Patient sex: M
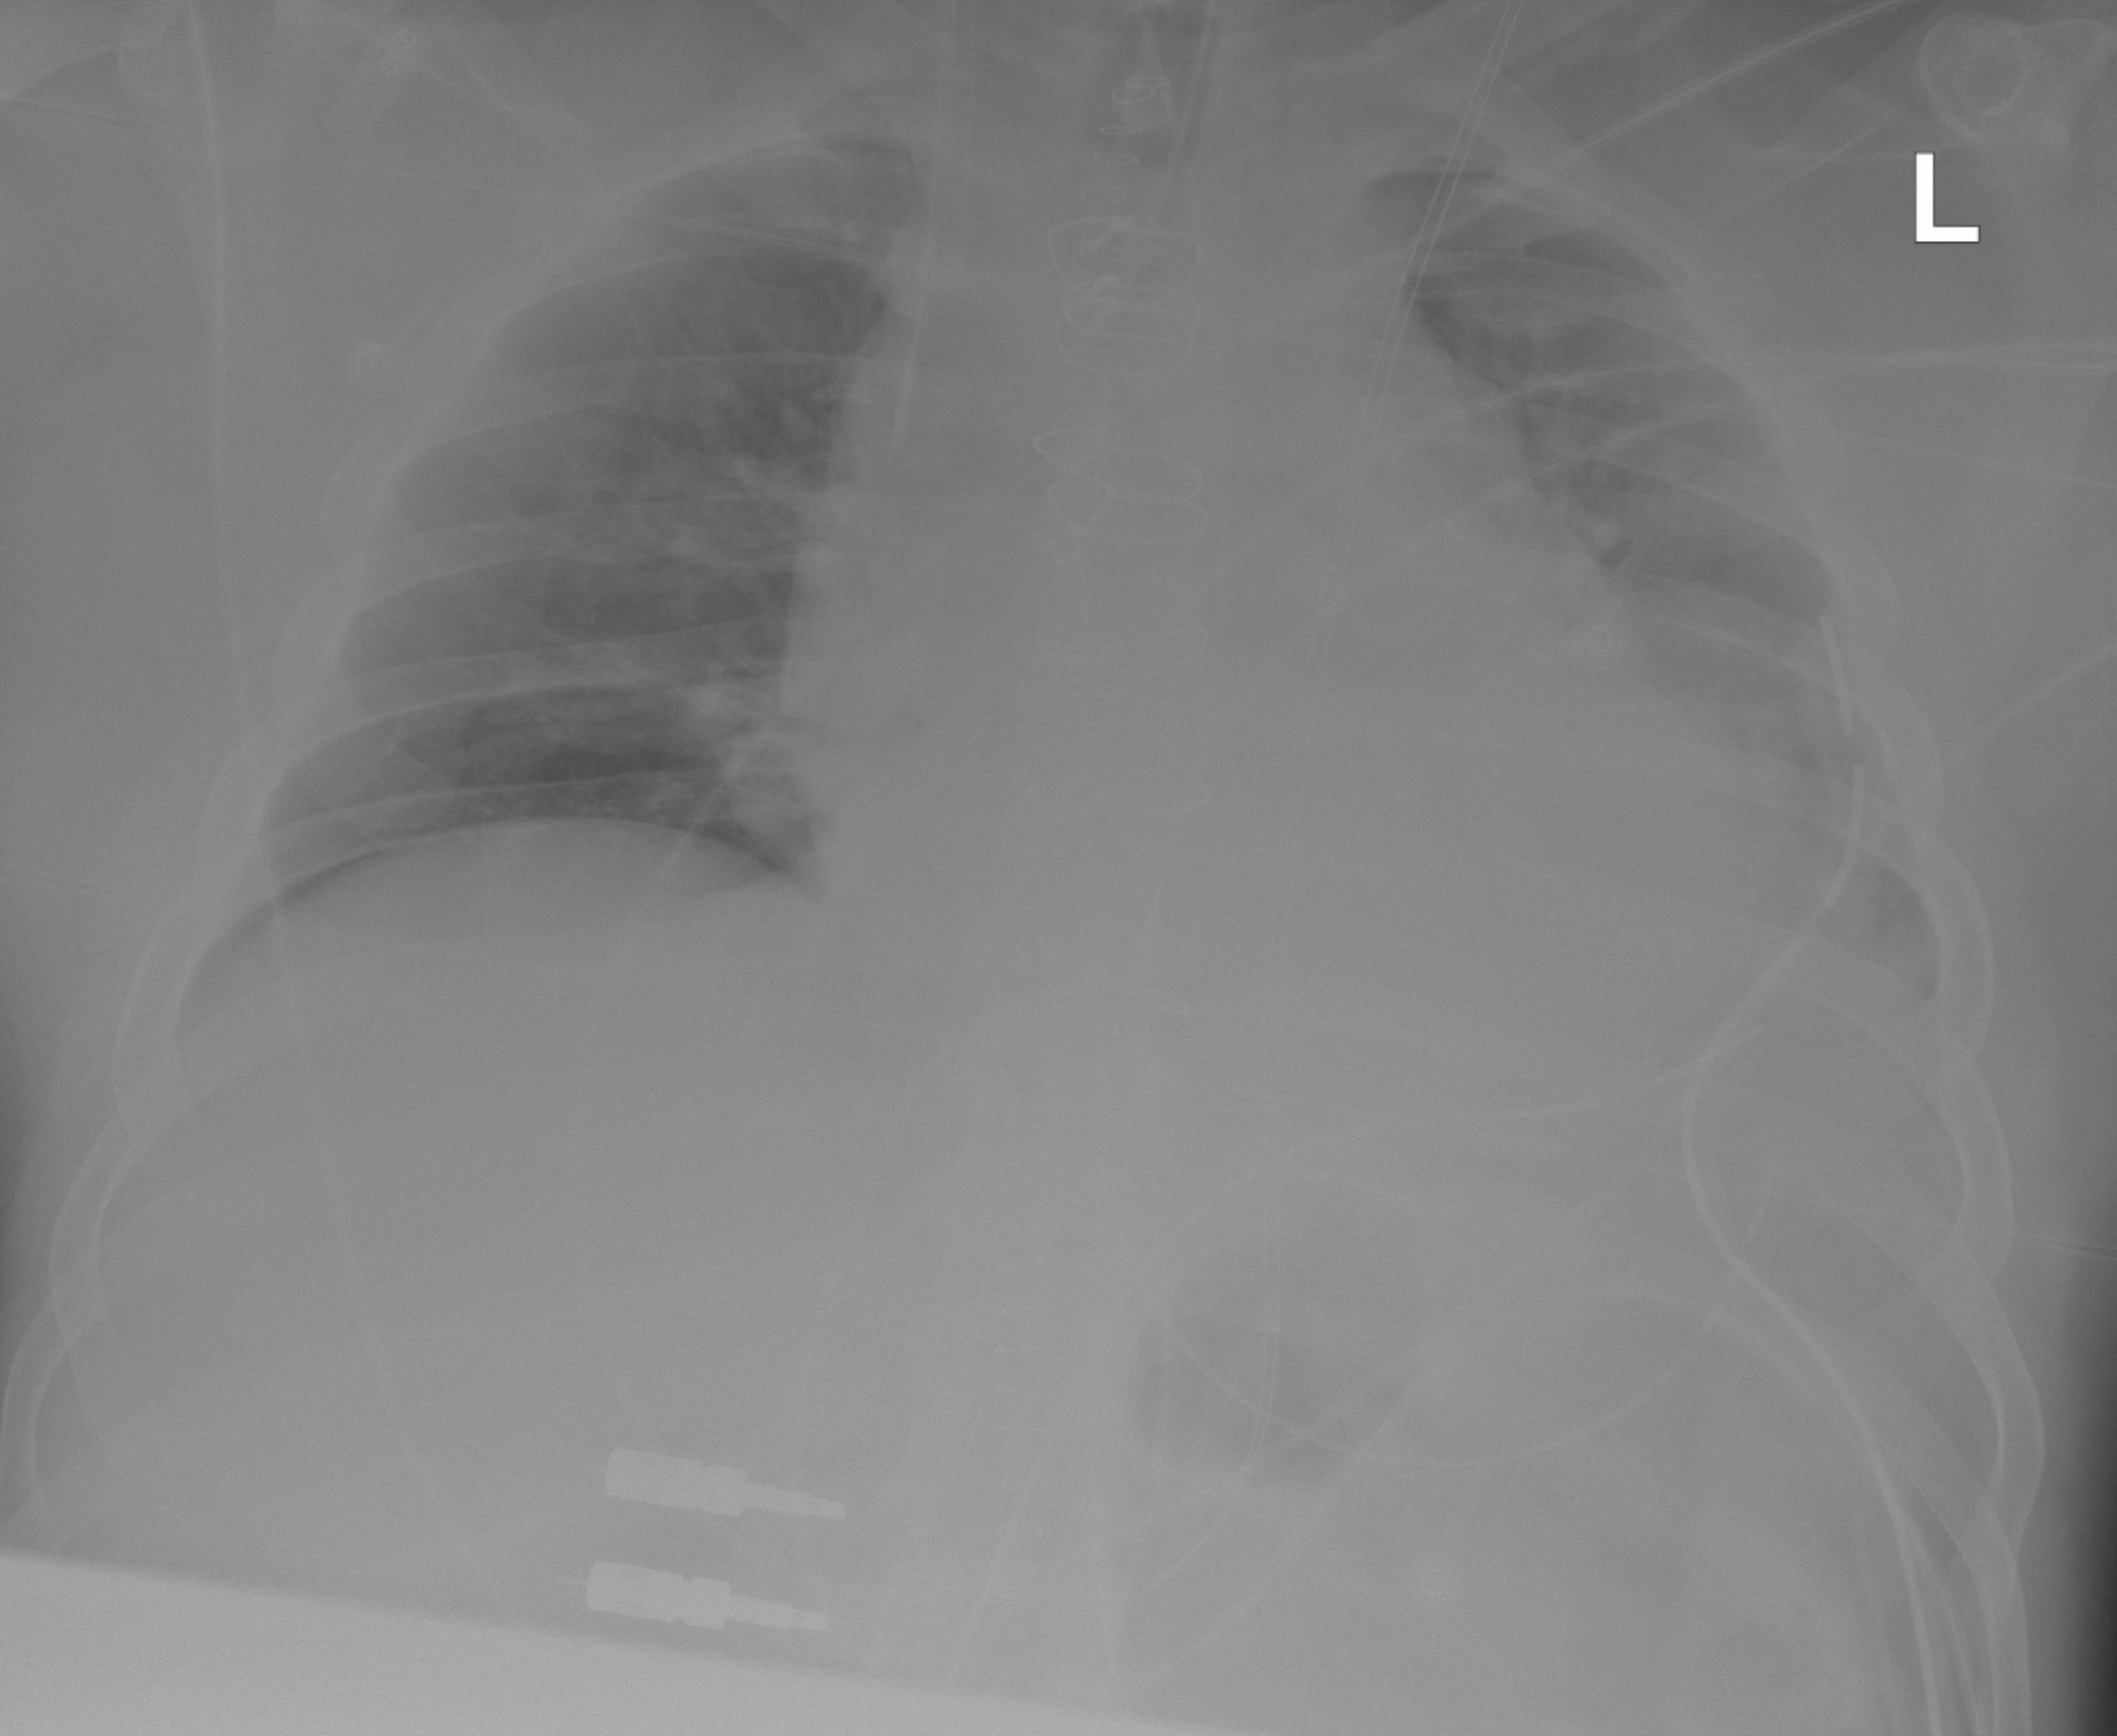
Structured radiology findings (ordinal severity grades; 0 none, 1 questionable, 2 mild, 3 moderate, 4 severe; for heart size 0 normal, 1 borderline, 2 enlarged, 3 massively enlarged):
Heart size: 3
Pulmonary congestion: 2
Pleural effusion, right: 0
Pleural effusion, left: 2
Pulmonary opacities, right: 0
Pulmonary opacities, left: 2
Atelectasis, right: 0
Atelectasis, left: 2